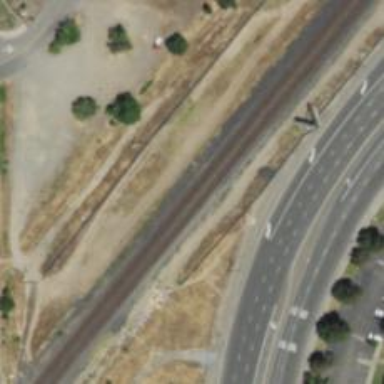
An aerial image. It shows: Railway track.